Question: What is the value of the measurement in the image?
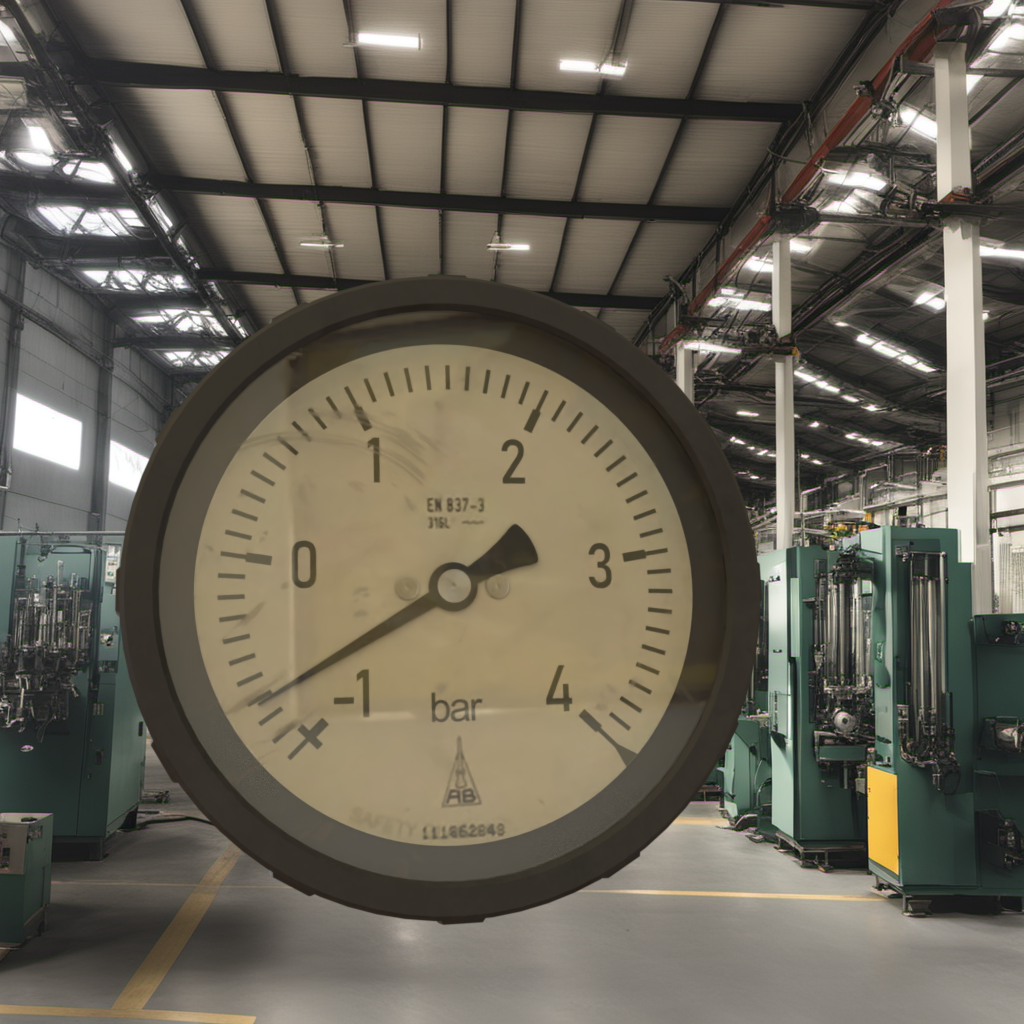
Answer: The result is -0.78
Question: What is the reading range of the measurement in the image?
Answer: The range is from -1 to 4
Question: What is the minimum and maximum reading range of the measurement in the image?
Answer: The minimum value is -1 and the maximum value is 4